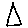
Label: triangle